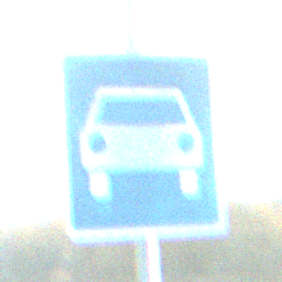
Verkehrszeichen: Kraftfahrstrasse
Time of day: SunriseSunset
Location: Outdoor (RoadRail)
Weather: PartlyCloudy
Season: NotSpecified
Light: Natural